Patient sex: M
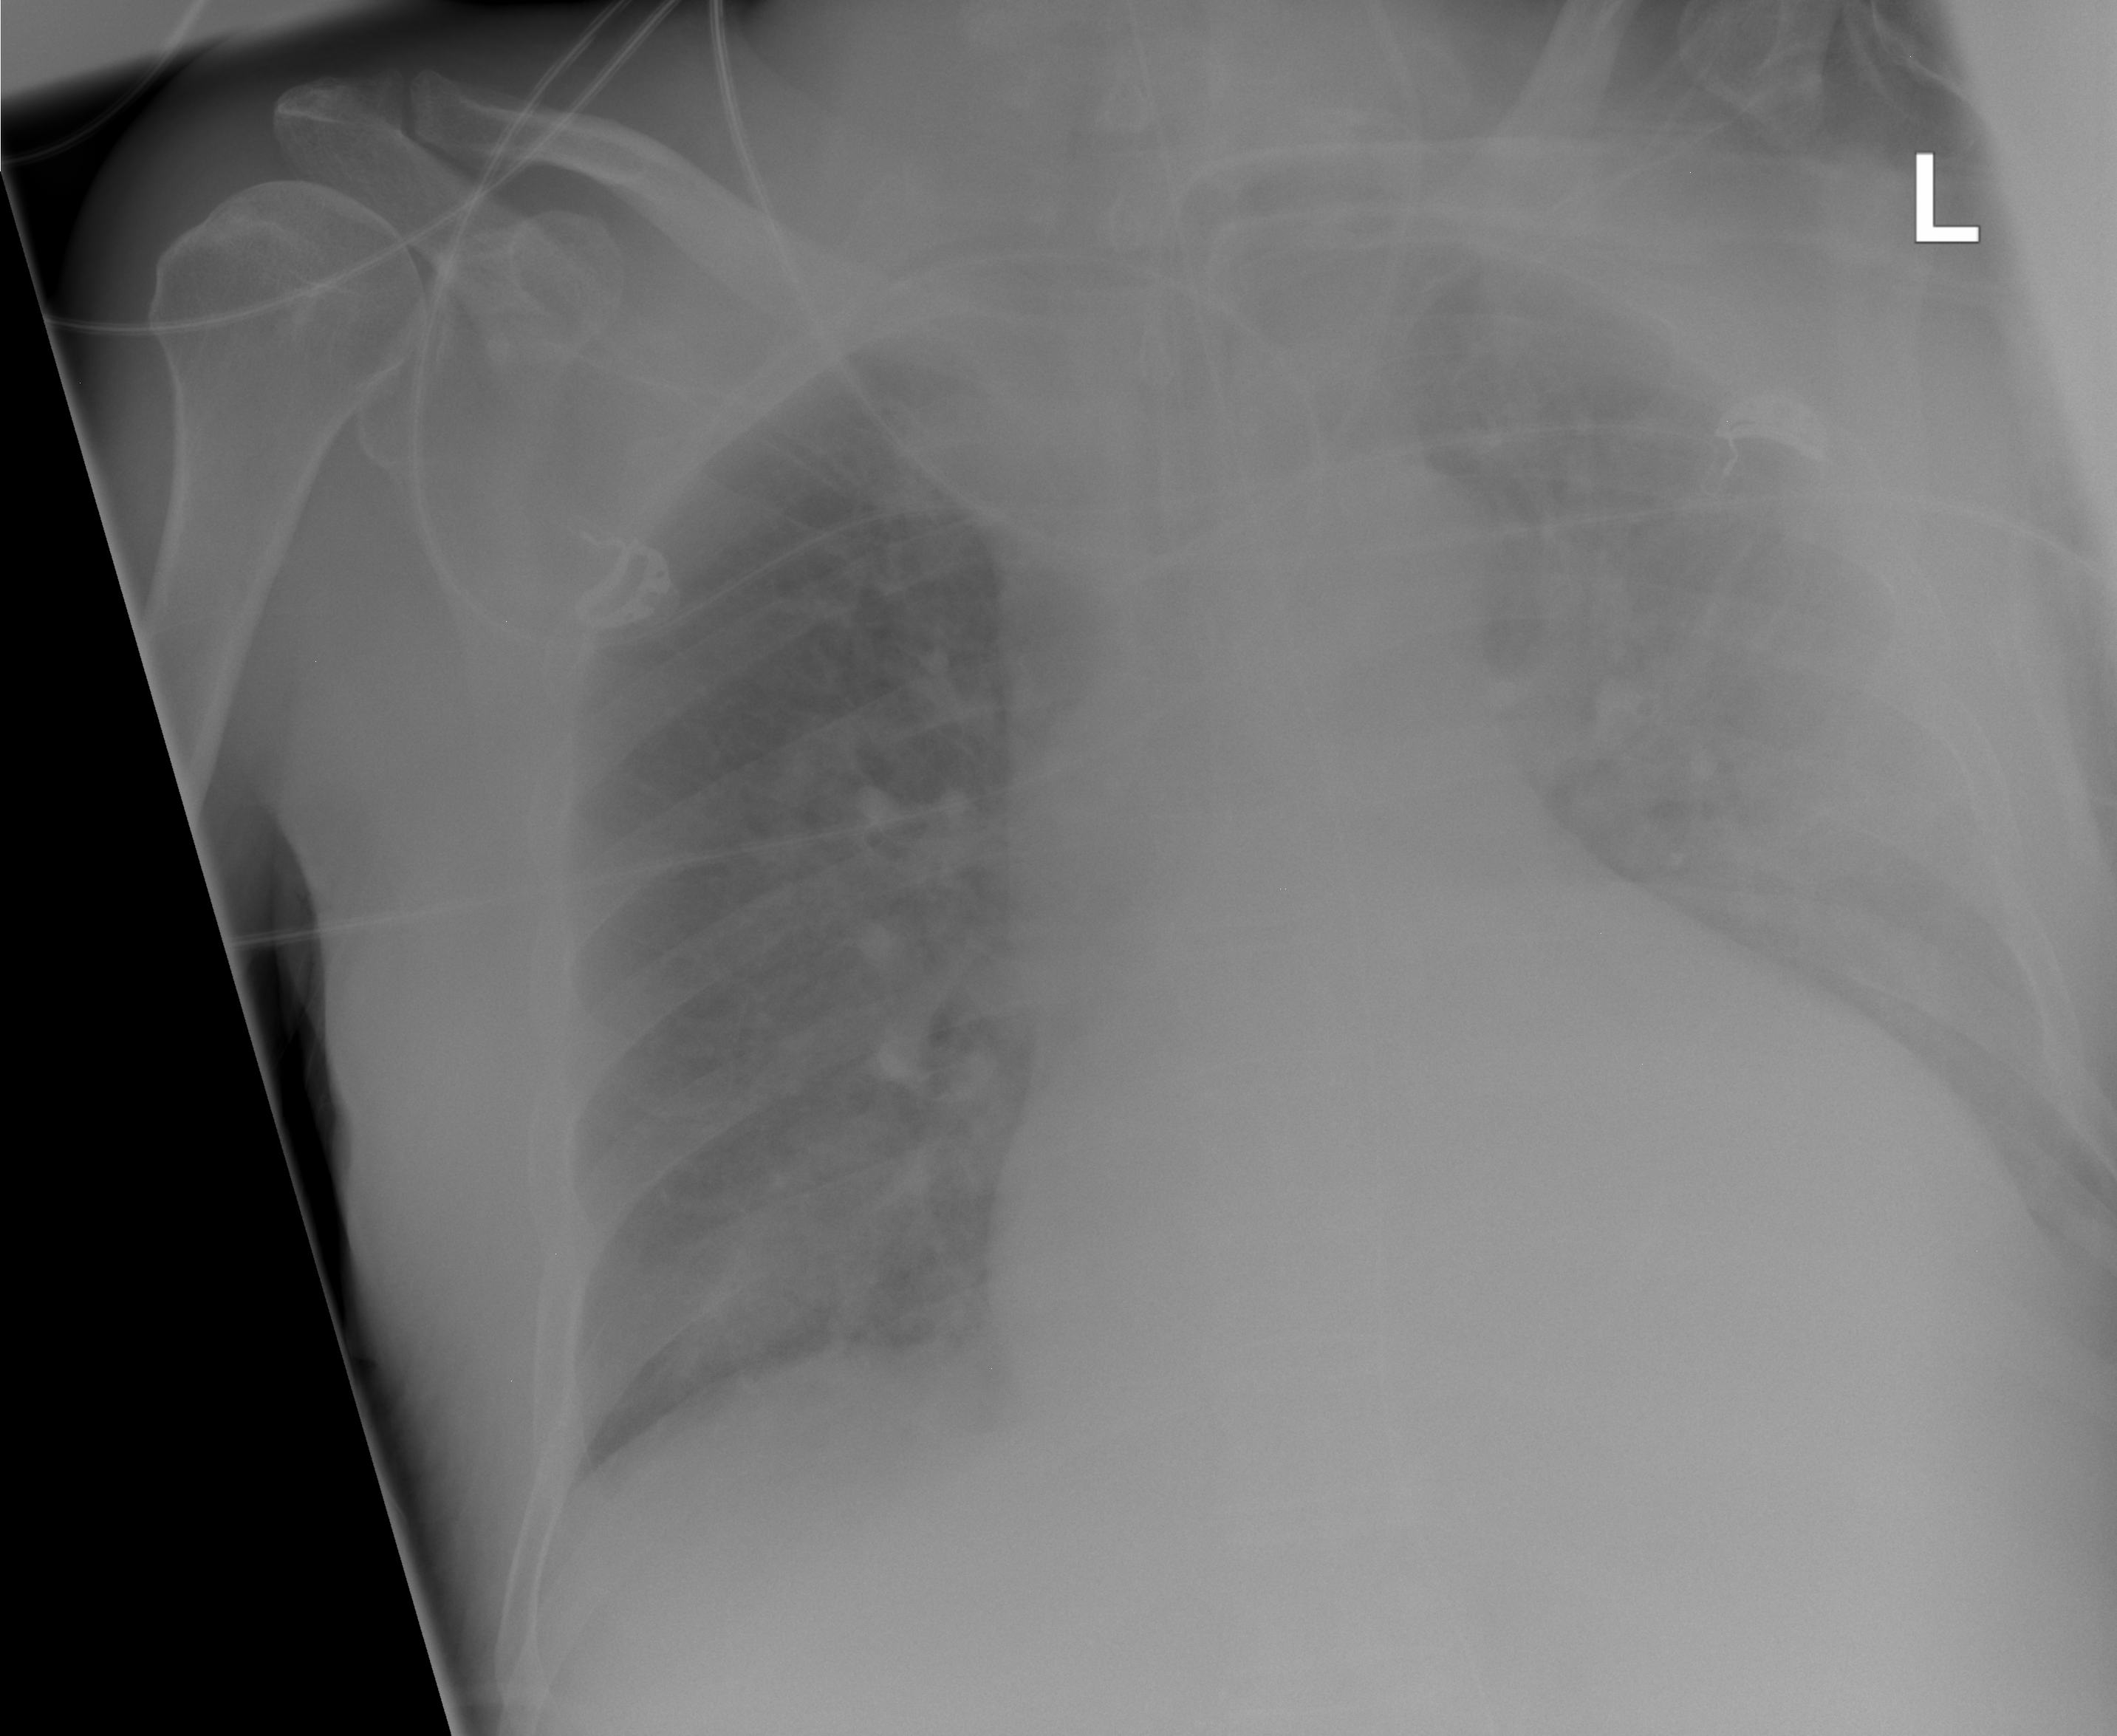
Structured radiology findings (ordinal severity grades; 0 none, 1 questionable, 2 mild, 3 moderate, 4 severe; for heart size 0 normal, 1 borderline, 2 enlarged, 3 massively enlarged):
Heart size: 2
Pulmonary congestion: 2
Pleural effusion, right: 1
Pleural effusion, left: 3
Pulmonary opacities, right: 0
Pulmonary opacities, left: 0
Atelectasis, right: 2
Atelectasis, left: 2